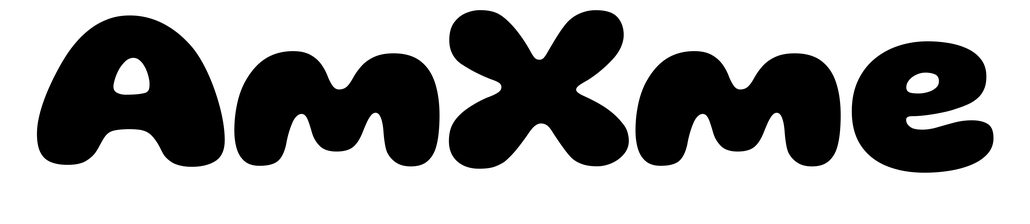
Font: Gluten_ExtraBold